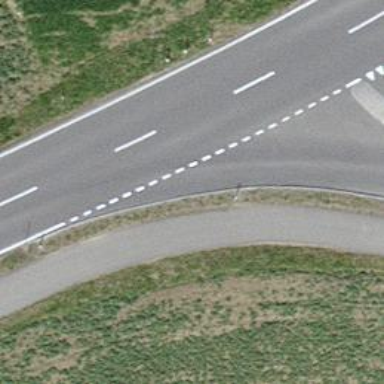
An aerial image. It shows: Asphalt cycleway.